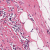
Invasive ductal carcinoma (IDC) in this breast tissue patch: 0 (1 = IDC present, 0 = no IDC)